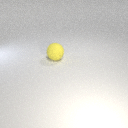
large yellow rubber sphere